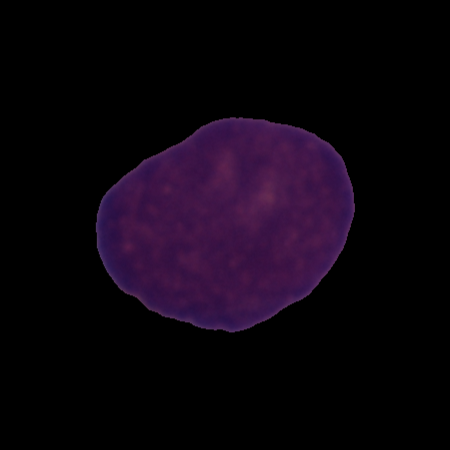
Label: cancer